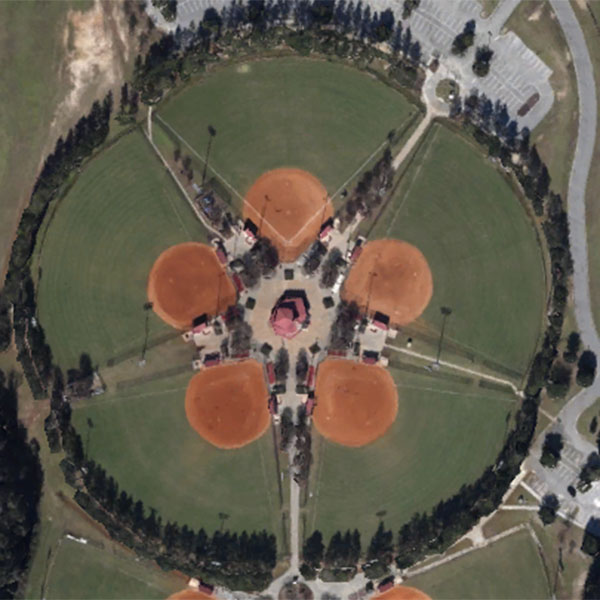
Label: BaseballField